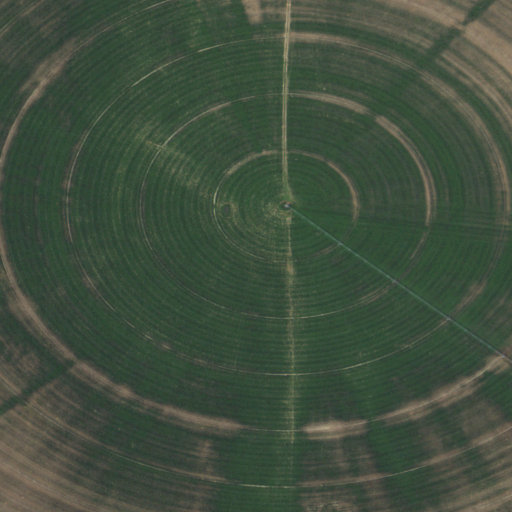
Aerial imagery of valley in Kansas named Sleepy Canyon containing only cultivated crops